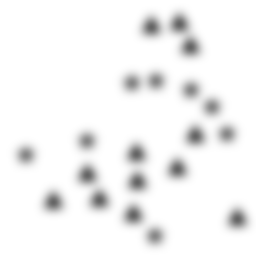
Squares: 0
Triangles: 12
Stars: 8
Total shapes: 20